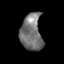
Tissue: skin
Cell type: Epithelial cells
Senescence score: 0.213
Nuclear area (px): 777
Mean DAPI intensity: 115.246